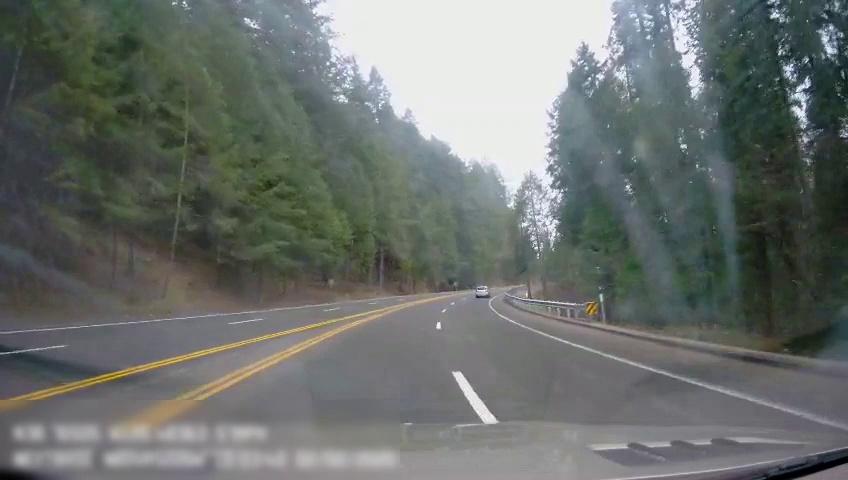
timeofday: Day
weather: Cloudy
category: Drivable Space
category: Vehicles | Car
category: Lanes | Alternate Lane
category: Lanes | Alternate Lane
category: Lanes | Alternate Lane
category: Lanes | Current Lane
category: Lanes | Current Lane
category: Lanes | Alternate Lane
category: Traffic | Signs